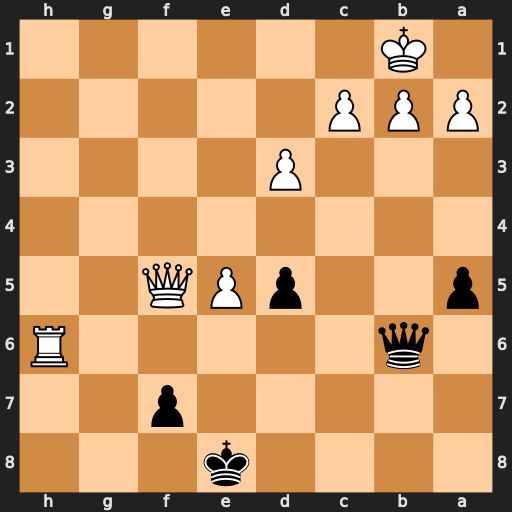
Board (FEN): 4k3/5p2/1q5R/p2pPQ2/8/3P4/PPP5/1K6
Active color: b
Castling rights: -
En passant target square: -
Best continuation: Qg1+ Qf1 Qxf1#